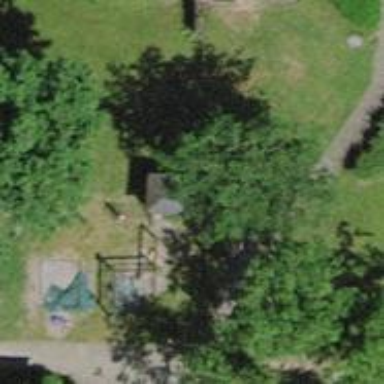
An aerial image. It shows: Playground area for leisure activities on the land.